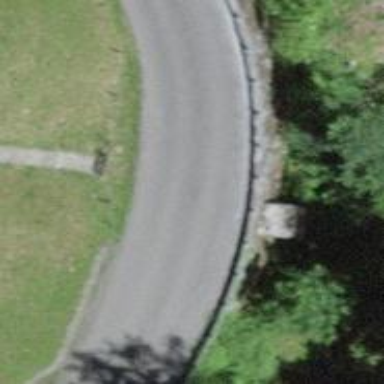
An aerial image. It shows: Set of steps on the road.